Question: As it was requested, I've put up a small internal log viewer for one of my open-source projects (self descriptive image below). While doing so, I had a very strange problem where the newly created window's HandleCreated event does not occur at all. I'm watching this event to make sure that handle is created before invoking any controls.

Below is the problematic code (the static constructor). Does anybody have a workaround for this because none of the usual tricks (like var a = form.Handle;) to force the creation of the handle do not help at all.
'''
internal partial class InternalLogViewer : Form
{
static InternalLogViewer()
{
viewer = new InternalLogViewer();
formShown = new ManualResetEvent(false);
viewer.HandleCreated += (sender, e) => formShown.Set();
Task.Factory.StartNew(() => viewer.ShowDialog());
formShown.WaitOne(); // ToDo: This needs a workaround as it waits for an eternity
}
private static InternalLogViewer viewer;
private static ManualResetEvent formShown;
public static void LogEntry(string message, LoggerCategory category)
{
viewer.Invoke((MethodInvoker)delegate
{
viewer.InternalLogEntry(message, category);
});
}
internal InternalLogViewer()
{
InitializeComponent();
this.Icon = Properties.Resources.NBug_icon_16;
this.notifyIcon.Icon = Properties.Resources.NBug_icon_16;
}
internal void InternalLogEntry(string message, LoggerCategory category)
{
this.loggerListView.Items.Add(new ListViewItem(new[] { category.ToString().Remove(0, 4), DateTime.Now.ToString("HH:mm:ss"), message }));
}
}
'''
Edit: Code is taken from <URL> library.
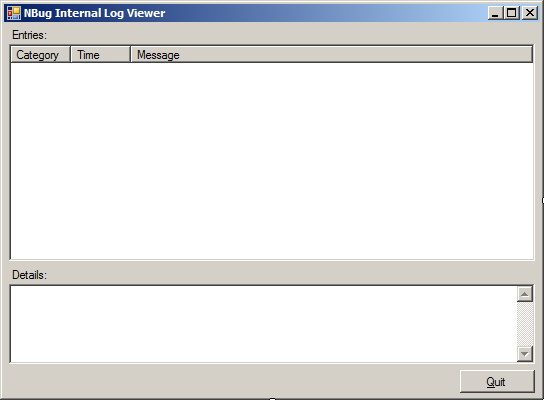
Answer: The problem is related to <URL>.